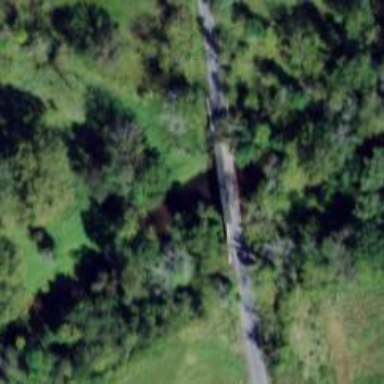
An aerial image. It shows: Residential road with bridge.